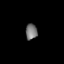
Tissue: lung
Cell type: Endothelial cells
Senescence score: 0.6331
Nuclear area (px): 179
Mean DAPI intensity: 119.006